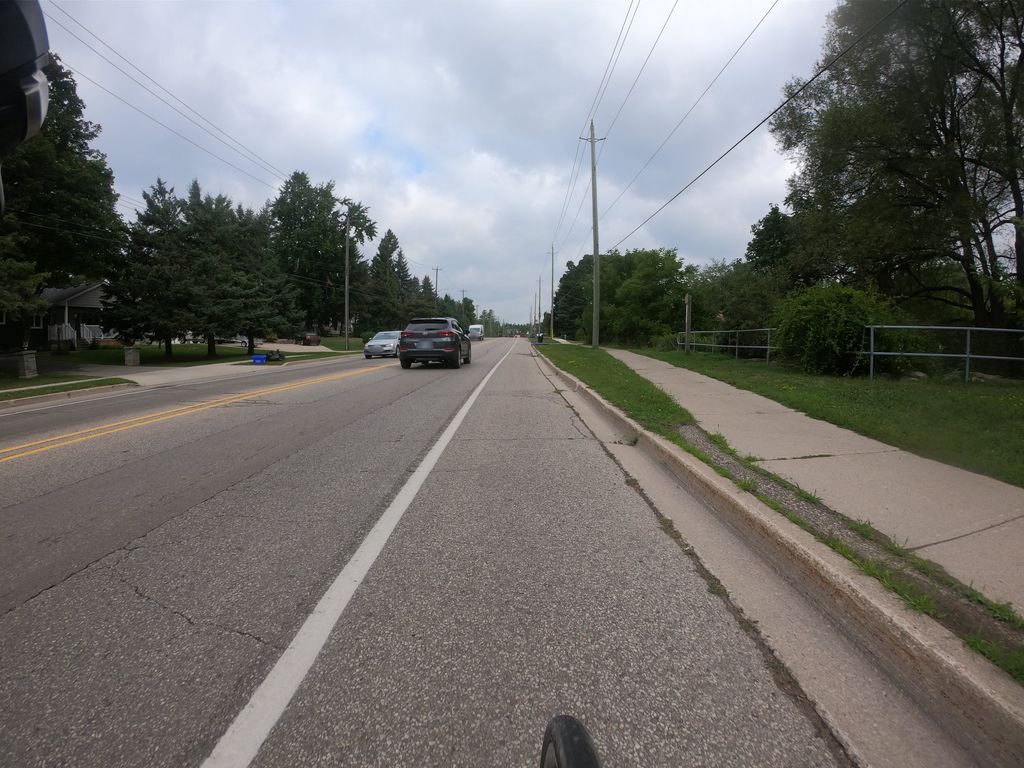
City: kitchener-waterloo